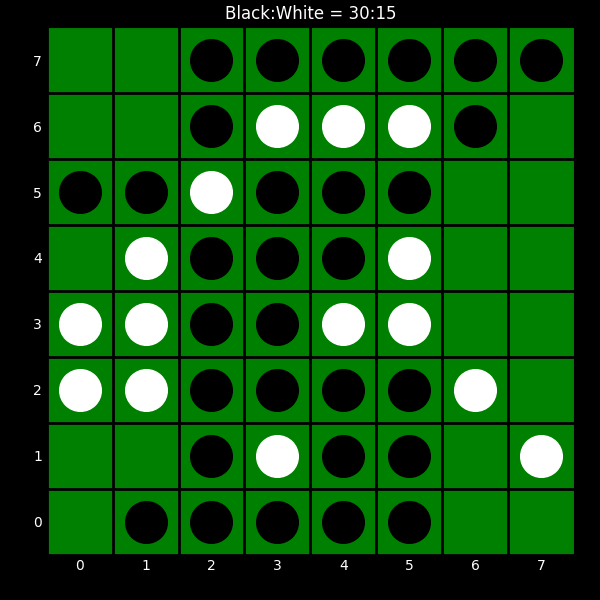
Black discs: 30
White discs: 15